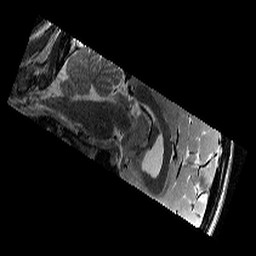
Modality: T2w
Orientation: sagittal
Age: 12
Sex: male
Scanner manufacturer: siemens
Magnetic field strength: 3 T
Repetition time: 9.23 s
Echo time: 0.067 s